Interaction volume radius: 5 \u00c5
Interaction volume height: 20 \u00c5
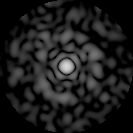
Disorder parameter: 0.8529